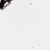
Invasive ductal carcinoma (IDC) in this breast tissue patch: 0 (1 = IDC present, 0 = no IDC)